Question: I am a beginner of Swift.
Currently, I am using AVFoundation to create camera applications.
I am coding from Processing A to Processing B.
However, the following error was displayed.
Error:
> Missing return in a function expected to return 'UIImage'.
I do not know how to use return in the 'switch' statement.
'''
//Processing A
func captureImage(_ sampleBuffer: CMSampleBuffer) -> UIImage {
.....
switch self.input.device.position {
case .front:
let resultImage = UIImage(cgImage: imageRef, scale: 1.0, orientation: UIImageOrientation.down)
return resultImage
case .back:
let resultImage = UIImage(cgImage: imageRef, scale: 1.0, orientation: UIImageOrientation.up)
return resultImage
default:
print("error")
}
}
'''

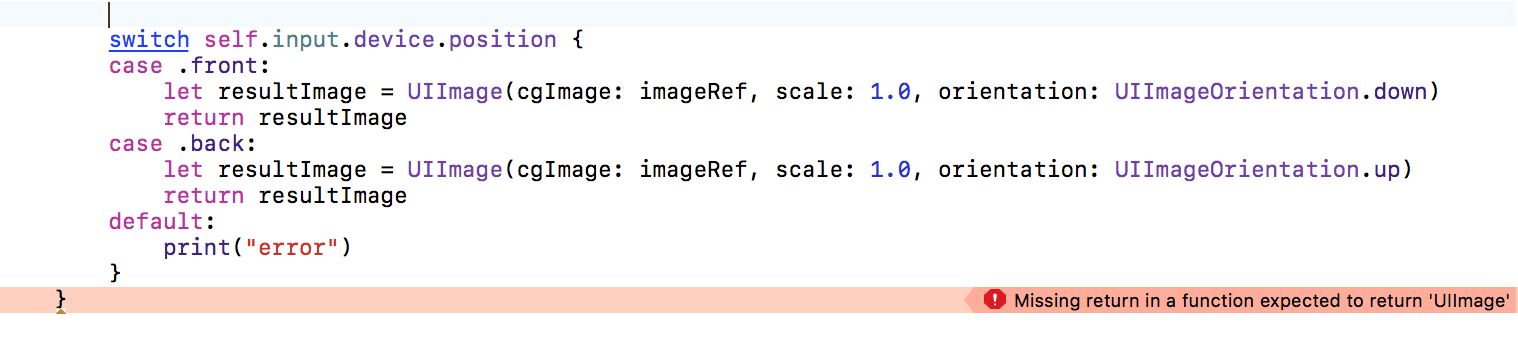
Answer: This error occurs when not all paths of your code return a value. If you say your method returns a 'UIImage', it .
Let's take a closer look at the implementation of 'captureImage':
'''
func captureImage(_ sampleBuffer: CMSampleBuffer) -> UIImage {
.....
switch self.input.device.position {
case .front:
let resultImage = UIImage(cgImage: imageRef, scale: 1.0, orientation: UIImageOrientation.down)
return resultImage
case .back:
let resultImage = UIImage(cgImage: imageRef, scale: 1.0, orientation: UIImageOrientation.up)
return resultImage
default:
print("error")
}
}
'''
We can see that if 'input.device.position' is '.front' or '.back', the method returns a value. However, what if 'input.device.position' is neither of those values? The method will just print "error" and return nothing. That's not acceptable is it?
You might say, " I'm sure that 'input.device.position' can only be either front or back in this situation. It can't be anything else!" Well, the compiler isn't sure about that. It just sees that there are other possible values for 'input.device.position'.
In this case, I suggest that you just do 'fatalError()' when it's neither of those values. It will just crash your app. If you do this then the method doesn't need to return anything. The app is crashed after all.